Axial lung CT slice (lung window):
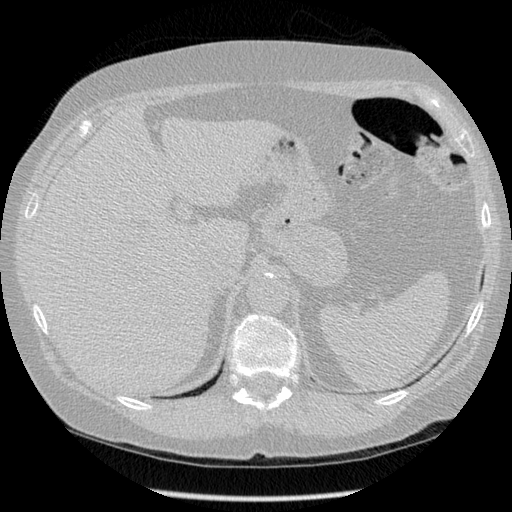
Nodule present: no